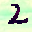
Label: 2